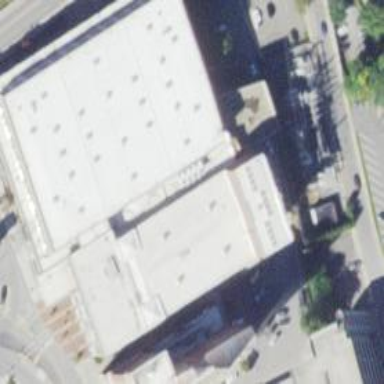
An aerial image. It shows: Theater building.